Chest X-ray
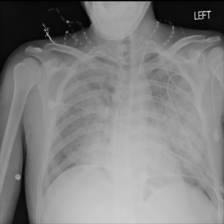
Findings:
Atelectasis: negative
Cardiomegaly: negative
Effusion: negative
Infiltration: positive
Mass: negative
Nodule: negative
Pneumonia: negative
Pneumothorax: negative
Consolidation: negative
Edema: negative
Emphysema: negative
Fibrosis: negative
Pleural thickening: negative
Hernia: negative